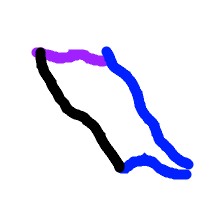
Shape: parallelogram